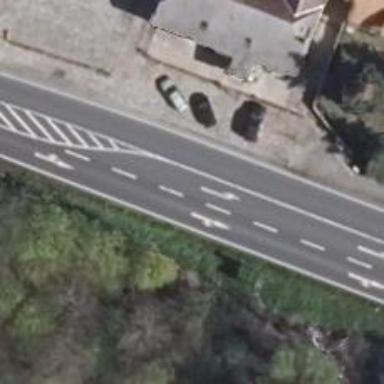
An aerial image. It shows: Asphalt road classified as primary highway.